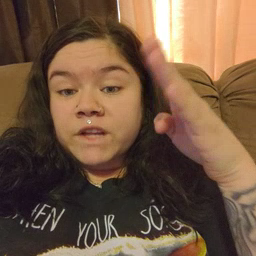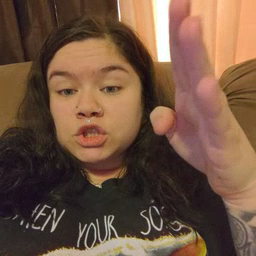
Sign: fish